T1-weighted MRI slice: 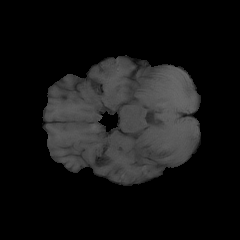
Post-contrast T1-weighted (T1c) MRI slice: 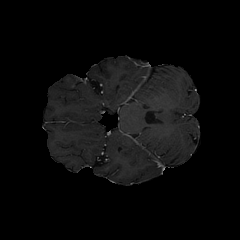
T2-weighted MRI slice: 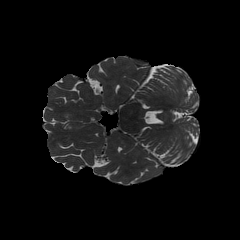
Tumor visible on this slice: no